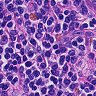
Metastatic tissue present: no